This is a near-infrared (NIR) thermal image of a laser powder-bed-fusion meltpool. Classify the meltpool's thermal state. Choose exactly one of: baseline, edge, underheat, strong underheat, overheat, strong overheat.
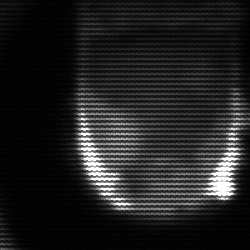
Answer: baseline